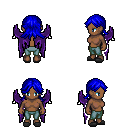
a pixel art fantasy rpg character, female body template, human, dark skin, purple wings, teal pants, blue loose hair, gray slippers, four views (front, back, left, right), 2x2 character sprite sheet, small pixel art, hard edges, no anti-aliasing